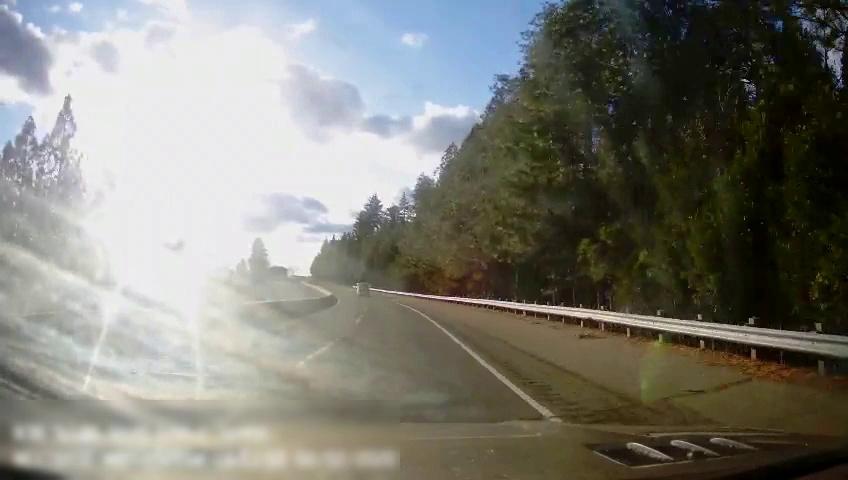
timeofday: Day
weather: Sunny
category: Drivable Space
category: Vehicles | Van
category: Lanes | Current Lane
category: Lanes | Alternate Lane